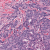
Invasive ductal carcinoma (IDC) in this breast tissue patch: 1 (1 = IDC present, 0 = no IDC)